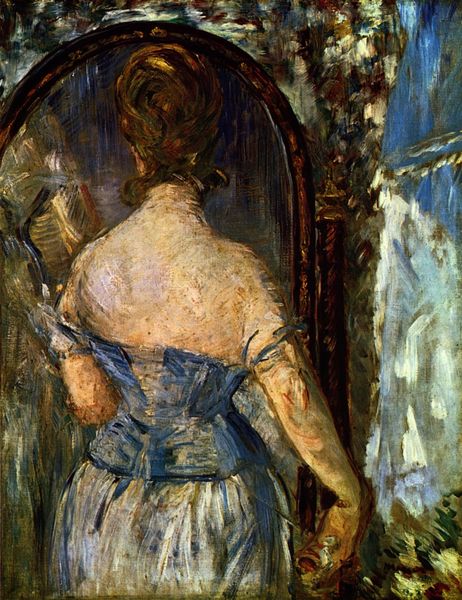
Titel: Vor dem Spiegel
Künstler: Édouard Manet
Standort: New York (New York)
Institution: Collection J.K. Thannhauser
Schlagwörter: blau, dunkel, gemälde, hand, haut, himmel, körper, nackt, schatten, weiß, gelb, grün, impressionismus, komposition, mädchen, ocker, blume, blumen, braun, ellbogen, frankreich, frau, frisur, grau, haar, handschuh, handschuhe, hintergrund, holz, kleid, licht, paris, rücken, schwarz, tür, türkis, zimmer, dame, rosen, rot, tuch, beige, malerei, rock, alt, arm, arme, falten, inkarnat, rahmen, sehen, hals, hände, spiegel, vorhang, öl, spiegelung, pastos, gold, haare, pose, schnur, schnüre, stoff, madame, rosa, schulter, schultern, oval, adelige, taille, dutt, hintern, rückenansicht, modell, bogen, mieder, spiegelbild, kamm, lila, violett, linien, nacken, rundbogen, duktus, falte, lady, tapete, weiblich, woman, kraft, portrait, manet, um 1900, hochgesteckt, mirror, durchgang, hochsteckfrisur, betrachtung, hinterkopf, ellenbogen, erotik, kokett, striche, tor, rit, schulterfrei, eingang, corinth, lovis, lovis corinth, blumenmuster, torbogen, geheimnis, ausziehen, hinten, rückenakt, rückenfigur, schulterblatt, schulterblätter, dynamik, posieren, anschauen, pinselduktus, betrachten, emanzipation, rückansicht, diffus, verschwommen, kolorit, glanzlichter, geschnürt, hüfte, dos, chambre, girl, pinselstriche, korsett, fleckig, garderobe, femme, ansehen, schlieren, bänder, träger, narzissmus, cheveux, peau, main, korsage, robe, bleu, anziehen, hell dunkel kontrast, miroir, toupiert, drähte, chevelure, nebulös, vertikale, rückendekolleté, monet, cassatt, nue, ärmellos, impressionist, strichte, impressionniste, expressionnisme, impressionnisme, traits, unterwäsche, deutscher impressionismus, spargel, hure, reflet, vetement, soiegel, türsturz, chignon, coiffure, fesnster, danse, gant, fil, pasteaus, danser, corset, morisot, derrière, danseuse, eduard, spaghettiträger, schnüren, nana, selbstbewusstsein, verschnürung, mirroir, cotinth, haarrund, pinselstirch, rückemfigur, schnürkorsett, reflets, cou, nu, corsset, denudé, corsais, coups, derrier